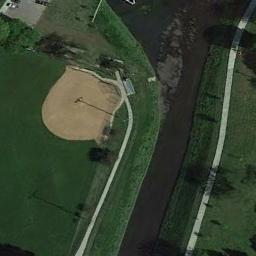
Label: baseball_diamond